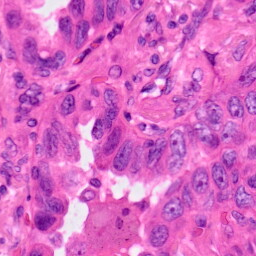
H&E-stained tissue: Lung